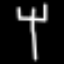
Label: fork